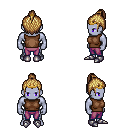
a pixel art fantasy rpg character, male body template, dark elf, purple skin, brown sleeveless shirt, magenta pants, blonde short topknot hairstyle, gold tiara, metal boots, four views (front, back, left, right), 2x2 character sprite sheet, small pixel art, hard edges, no anti-aliasing